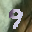
Label: 9